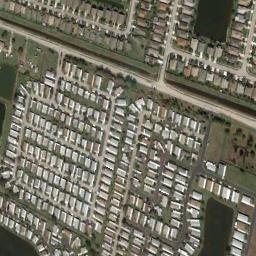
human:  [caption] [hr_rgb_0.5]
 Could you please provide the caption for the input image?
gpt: A dense residential area has some lakes and lots of houses of the same style .

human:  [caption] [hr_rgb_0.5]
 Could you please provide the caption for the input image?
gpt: There are many roads and neatly arranged houses and trees and large lawns in densely populated areas .

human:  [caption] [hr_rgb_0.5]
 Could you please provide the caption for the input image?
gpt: The dense residential is on the grass next to the water .

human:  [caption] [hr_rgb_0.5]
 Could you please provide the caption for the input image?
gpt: There are a lot of trees in the residential area and a road nearby .

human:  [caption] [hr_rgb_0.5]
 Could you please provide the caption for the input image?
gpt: There are many white buildings arranged neatly on dense residential area .